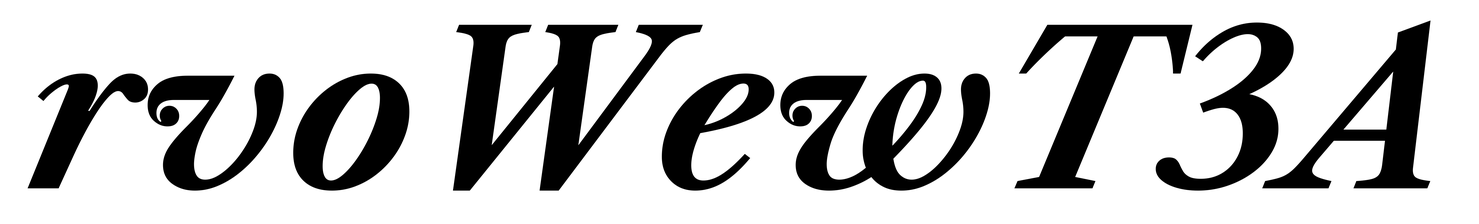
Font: LibreCaslonText-Italic_Bold_Italic